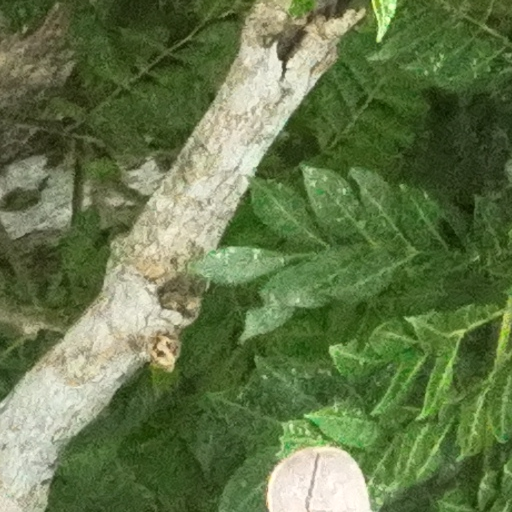
Species: Jacaranda copaia
GBIF accepted scientific name: Jacaranda copaia
Crown area (m\u00b2): 165.681